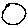
Label: circle